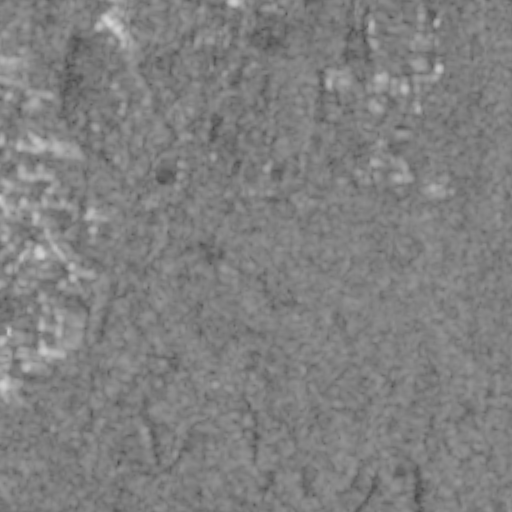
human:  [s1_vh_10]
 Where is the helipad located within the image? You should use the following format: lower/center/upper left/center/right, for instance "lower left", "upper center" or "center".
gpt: The helipad is located in the upper left of the image.
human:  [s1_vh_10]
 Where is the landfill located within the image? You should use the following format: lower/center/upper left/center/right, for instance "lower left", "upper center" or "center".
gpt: The landfill is located in the lower right of the image.
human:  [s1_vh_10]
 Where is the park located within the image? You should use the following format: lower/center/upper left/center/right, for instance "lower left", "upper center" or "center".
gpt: The park is located in the left of the image.
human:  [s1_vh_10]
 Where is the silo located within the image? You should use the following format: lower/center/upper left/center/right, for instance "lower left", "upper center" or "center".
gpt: The silo is located in the upper center of the image.
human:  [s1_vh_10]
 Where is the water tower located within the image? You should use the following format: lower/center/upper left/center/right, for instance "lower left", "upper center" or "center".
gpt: The water tower is located in the upper left of the image.
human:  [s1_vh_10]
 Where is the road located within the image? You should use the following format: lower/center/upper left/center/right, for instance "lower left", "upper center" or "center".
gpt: There is no road in the image.

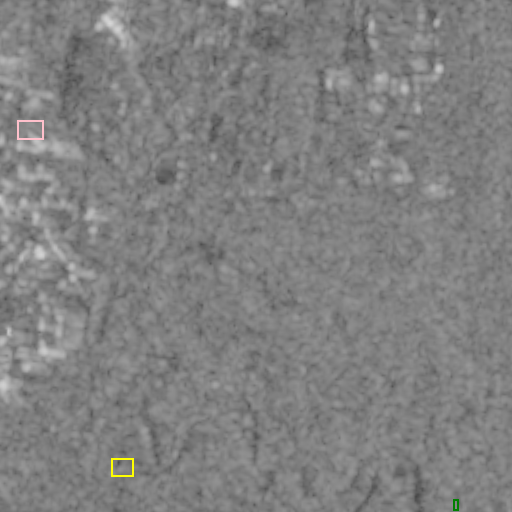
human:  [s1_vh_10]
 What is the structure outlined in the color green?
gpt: The structure outlined in green is a landfill.
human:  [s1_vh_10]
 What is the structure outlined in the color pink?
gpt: The structure outlined in pink is a parking lot.
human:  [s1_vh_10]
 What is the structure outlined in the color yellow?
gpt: The structure outlined in yellow is a power substation.
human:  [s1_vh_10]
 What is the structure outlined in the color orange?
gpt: There is no orange outline.